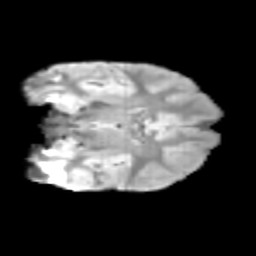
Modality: T2w
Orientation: coronal
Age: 11
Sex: female
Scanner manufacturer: siemens
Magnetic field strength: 3 T
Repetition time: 3.8 s
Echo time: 0.07 s